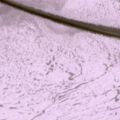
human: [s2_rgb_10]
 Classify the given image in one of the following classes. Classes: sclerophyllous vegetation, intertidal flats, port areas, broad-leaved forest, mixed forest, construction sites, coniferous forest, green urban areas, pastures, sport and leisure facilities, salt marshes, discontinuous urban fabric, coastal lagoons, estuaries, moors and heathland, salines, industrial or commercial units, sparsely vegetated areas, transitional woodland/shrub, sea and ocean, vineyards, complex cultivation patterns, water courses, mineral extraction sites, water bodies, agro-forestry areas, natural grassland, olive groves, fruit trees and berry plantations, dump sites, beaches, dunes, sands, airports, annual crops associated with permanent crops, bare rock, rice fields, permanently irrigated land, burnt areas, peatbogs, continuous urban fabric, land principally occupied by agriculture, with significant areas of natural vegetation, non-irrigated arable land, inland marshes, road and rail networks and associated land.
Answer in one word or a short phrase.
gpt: sea and ocean